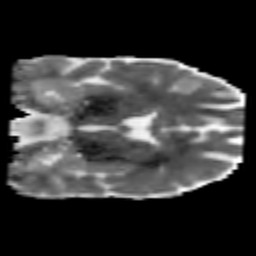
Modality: MD
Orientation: coronal
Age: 36
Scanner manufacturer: philips
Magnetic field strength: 3 T
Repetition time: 7.766 s
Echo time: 0.1224 s